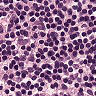
Metastatic tissue present: no